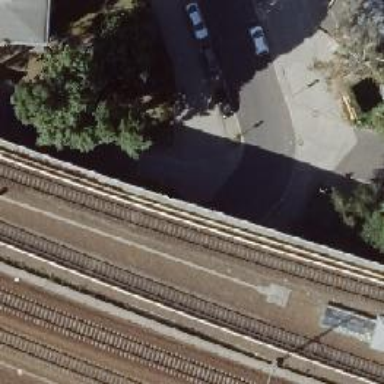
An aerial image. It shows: Bridge for light rail electrified railway.